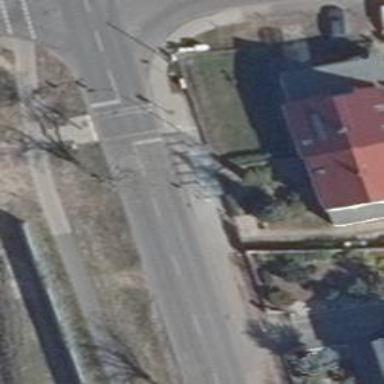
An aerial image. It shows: Public transport stop position.